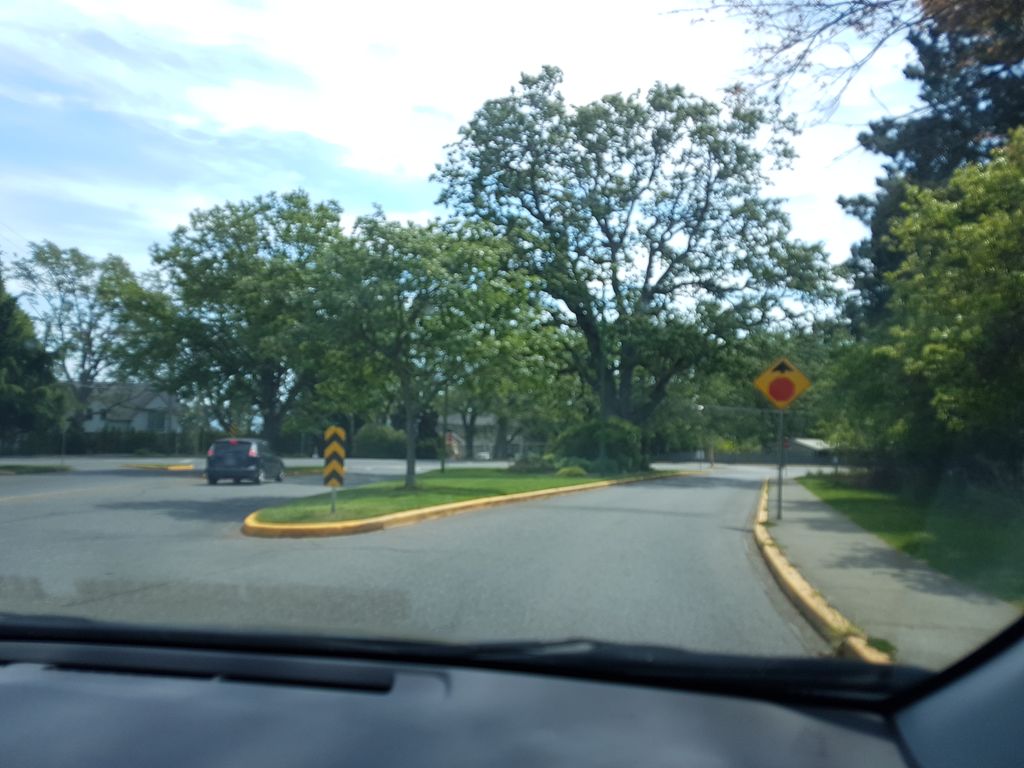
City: victoria